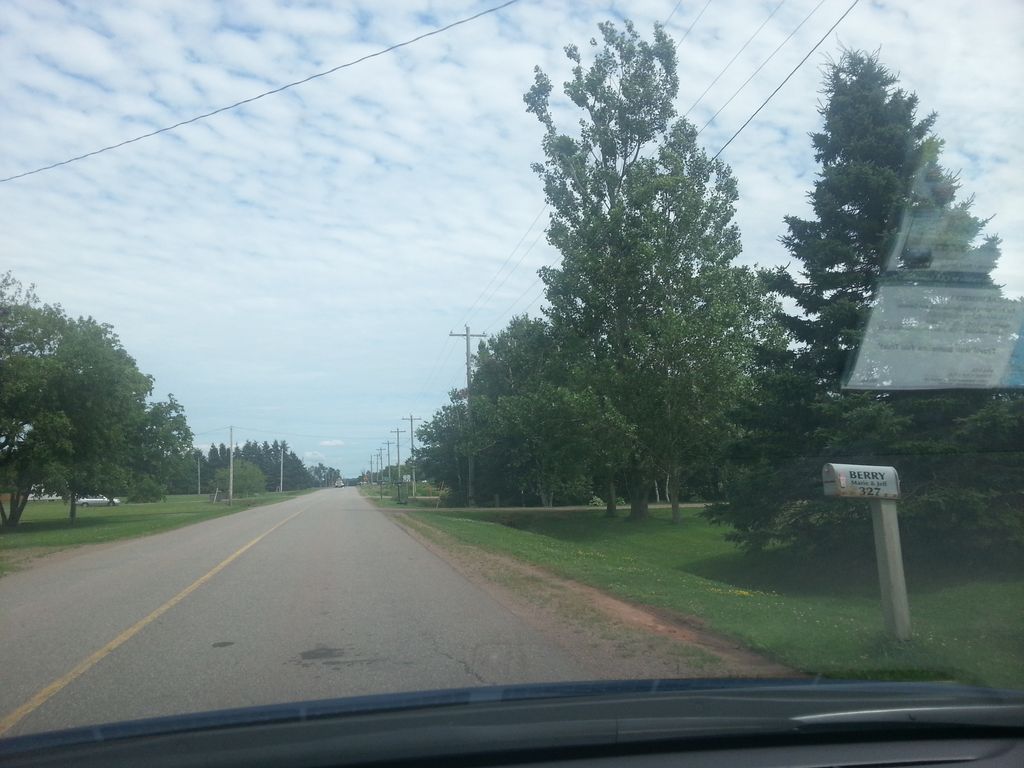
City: charlottetown